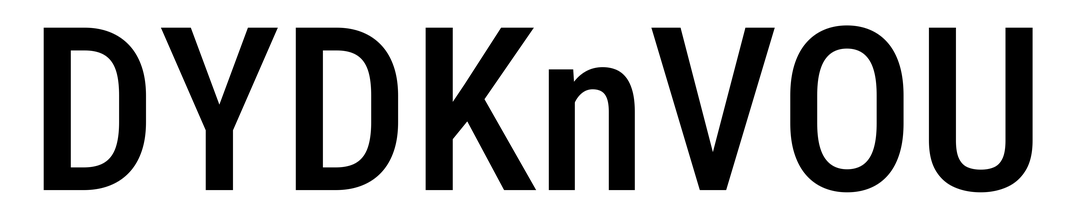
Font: Roboto_Condensed_Medium